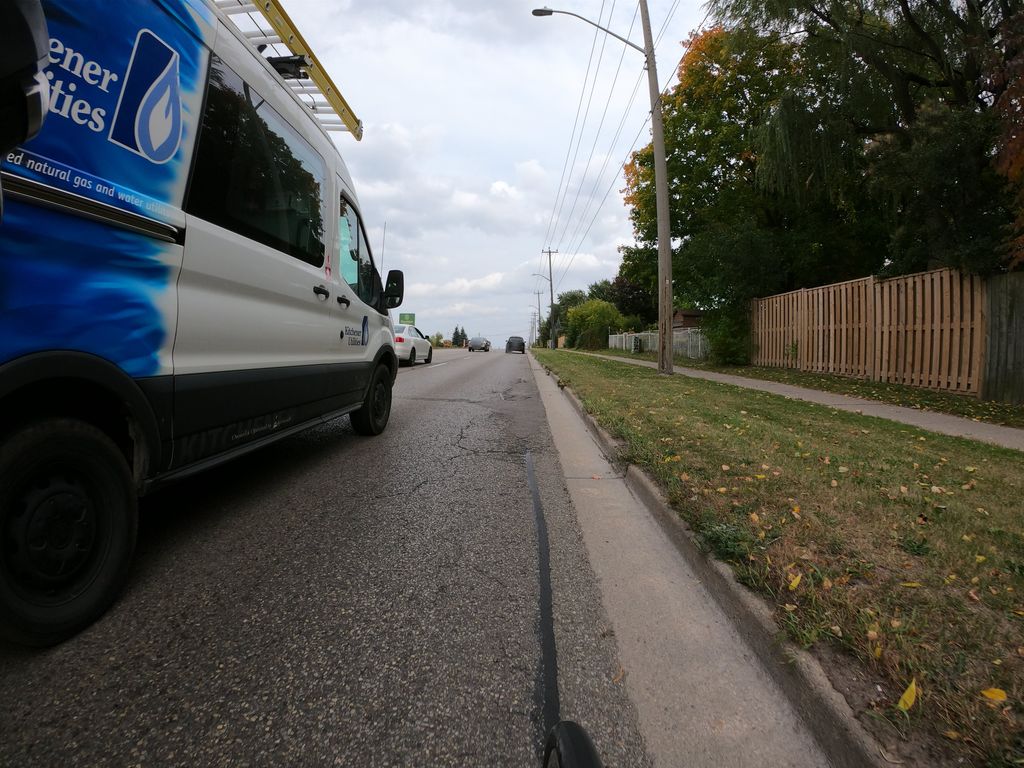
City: kitchener-waterloo